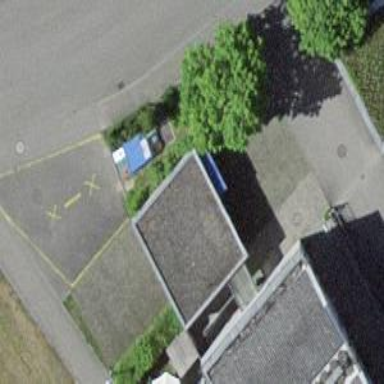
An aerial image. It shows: Garage.